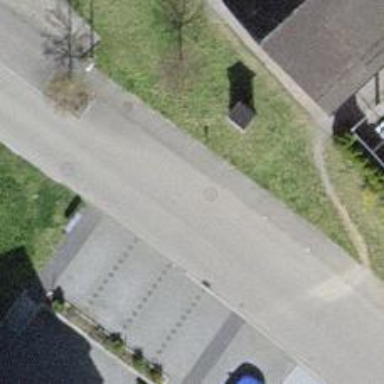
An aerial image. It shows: Residential road with asphalt surface. Sidewalk is present on the left side.